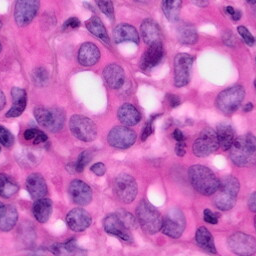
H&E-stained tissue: Pancreatic